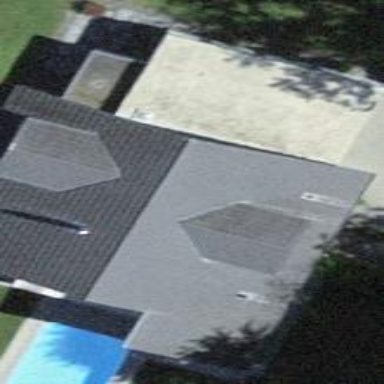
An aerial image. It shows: Simple house.